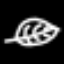
Label: leaf